Question: I want two columns having 'table' on top of another with proper margin or padding just like you see on pages created by facebook users. All I can get is this: <URL>
Please see the screenshot:
Please see the red question mark. I want proper adjustments of alignment of tables like facebook user's created pages.
Please help!
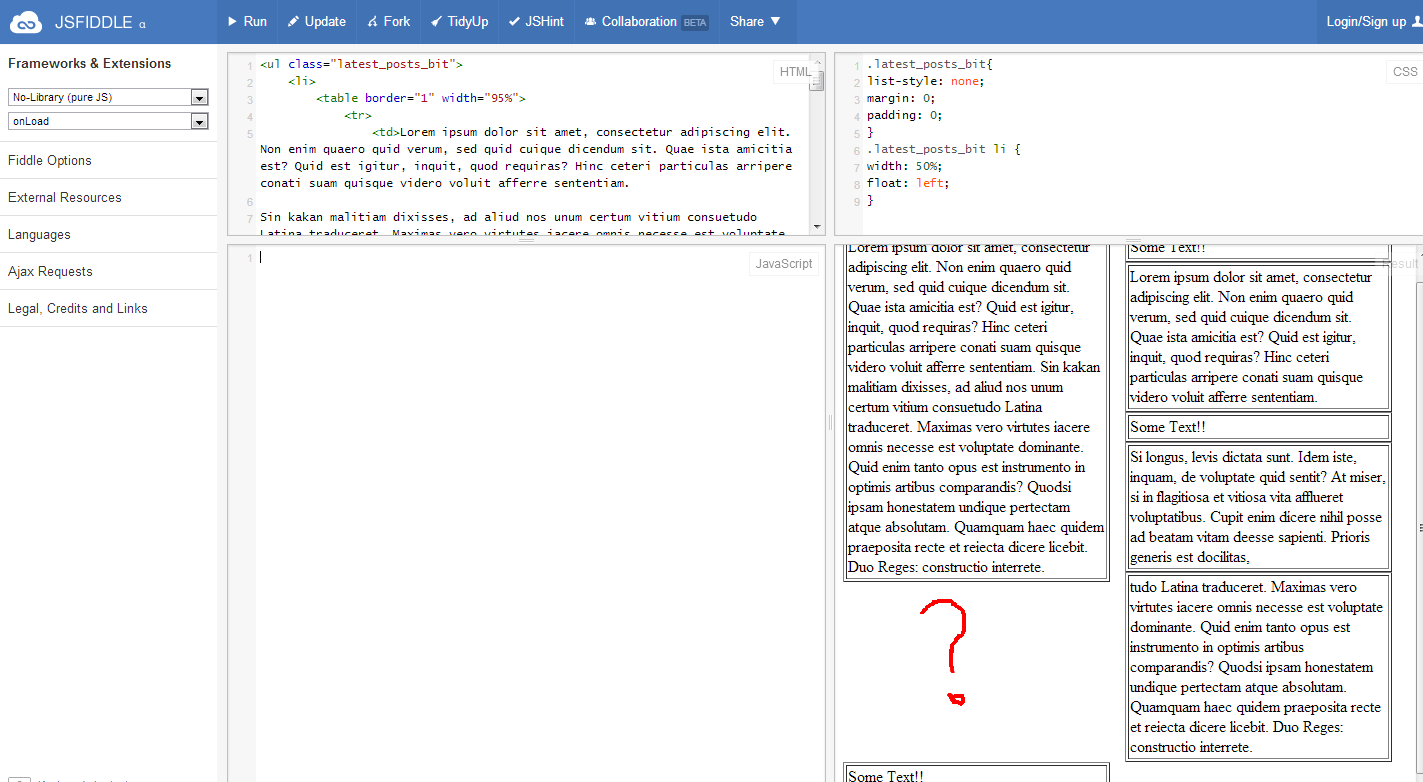
Answer: I've updated the provided fiddle with a CSS-only way of doing this: <URL>
'''
.latest_posts_bit{
list-style: none;
margin: 0;
padding: 0;
-moz-columns: 2;
-webkit-columns: 2;
columns: 2;
}
.latest_posts_bit li {
display: inline-block;
width: 100%;
}
'''
I used the <URL> for more information on browser support.